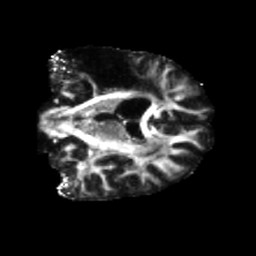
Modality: FA
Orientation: coronal
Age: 43
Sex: male
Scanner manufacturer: siemens
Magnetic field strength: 3 T
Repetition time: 5.47 s
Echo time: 0.0854 s